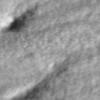
Label: no_change